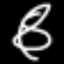
Label: squiggle